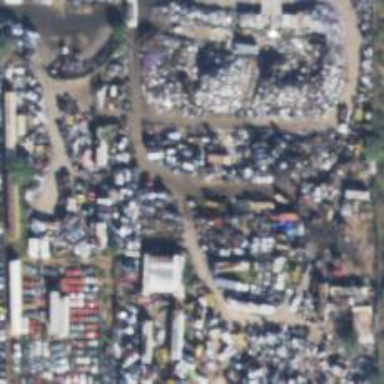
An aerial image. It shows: Scrap yard situated in industrial area.